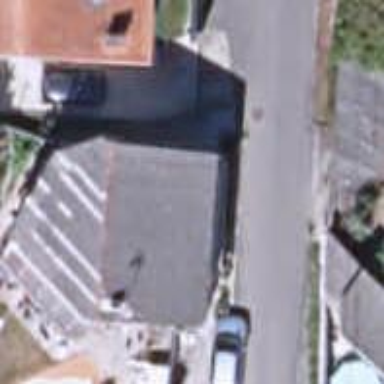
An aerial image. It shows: Simple house.